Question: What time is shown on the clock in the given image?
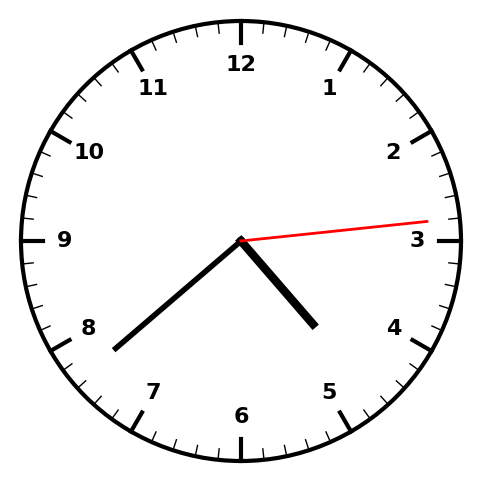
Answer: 04:38:14